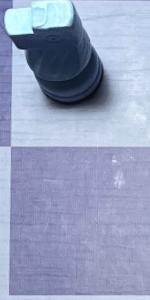
Label: Empty